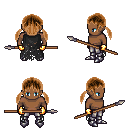
a pixel art fantasy rpg character, male body template, human, dark skin, black tattered cape, metal pants, brown twin-tailed hairstyle, gold gloves, metal boots, spear, four views (front, back, left, right), 2x2 character sprite sheet, small pixel art, hard edges, no anti-aliasing